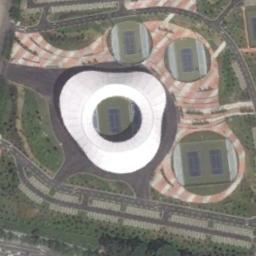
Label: stadium